Question: I am trying to access users information by only having their uid. I am not sure how to go about this and was wondering if anyone had any clues. In the Image below, this user has a post, but inside of this post is just information about the post, not about the user. I was thinking that since I had saved this post information under the users uid, I could then go in and access that users information, such as name and profile image to have displayed on top of the post. or Should I save the users name and profile image as well when I update the post?

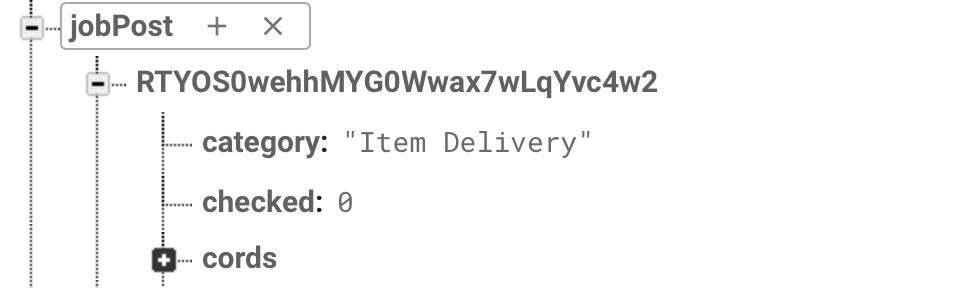
Answer: If you want per-user information to be available to others, you will have to store it somewhere in your database. You can store it in node specific to that user, using their UID, or you can store it along with the data that references it. It's completely up to you, but you have to store it somewhere.